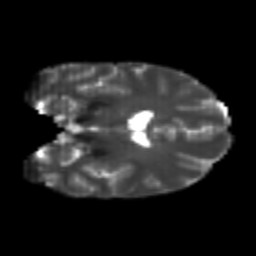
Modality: T2w
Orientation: coronal
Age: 26
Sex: female
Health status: healthy
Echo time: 0.074 s